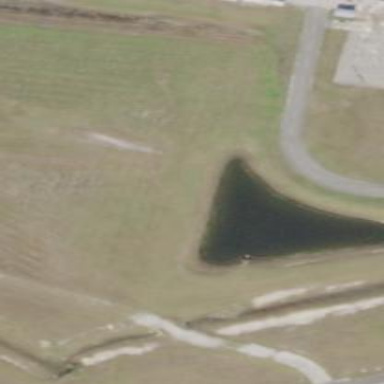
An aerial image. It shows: Retention basin containing natural water.